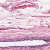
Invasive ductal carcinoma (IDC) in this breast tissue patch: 0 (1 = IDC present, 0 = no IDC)